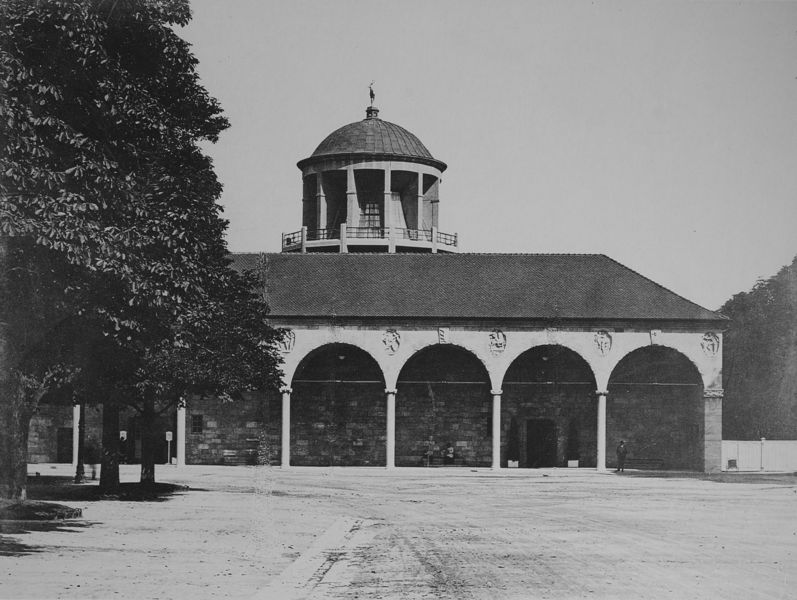
Titel: Kunstgebäude, Schloßplatz 2, Stuttgart
Künstler: Theodor Fischer
Standort: Stuttgart
Institution: Kunstgebäude
Schlagwörter: baum, berg, himmel, mann, schatten, weiß, bäume, sand, fenster, grau, laterne, pfeiler, schwarz, strasse, säule, säulen, tür, dach, gebäude, haus, park, weg, zaun, haube, architektur, mensch, steine, brüstung, kirche, sonne, figur, wald, rund, turm, garten, statue, balkon, bogen, fassade, italien, pflaster, mittag, mauer, ziegel, linien, backstein, hof, platz, rundbogen, kuppel, stille, verzierung, geländer, menschenleer, tor, halle, foto, fotografie, photographie, bögen, eingang, arkade, kolonnen, bürgersteig, münchen, balustrade, kuppe, schwarzweiß, friedhof, zoo, arkaden, langhaus, photo, tore, wappen, walmdach, rundbögen, kapelle, kastanie, tempel, fotographie, klassik, palais, photografie, gesamtansicht, vorplatz, rotunde, bogengang, rundbau, rundgang, tambour, medaillons, aussichtsturm, torhalle, arkadenbögen, waschhaus, welsche haube, fifur, kompartments